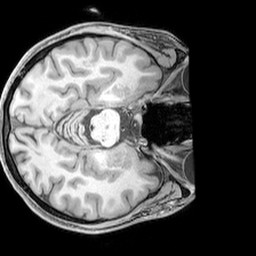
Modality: T1w
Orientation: axial
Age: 25
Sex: female
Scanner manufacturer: siemens
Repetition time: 2.3 s
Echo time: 0.00226 s